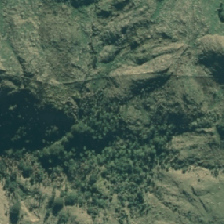
Land cover: broadleaved_indigenous_hardwood